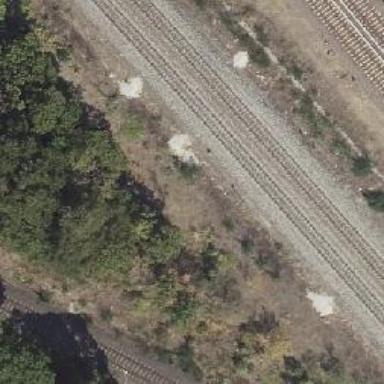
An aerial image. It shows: Solitary milestone along the railway.